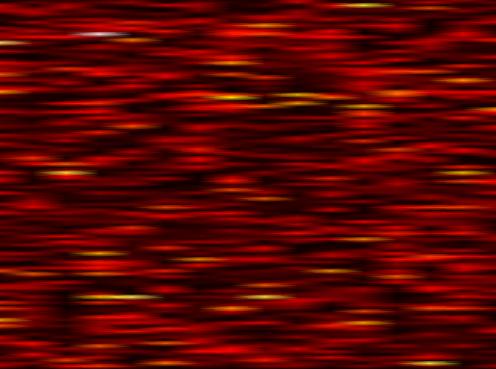
Label: OFDM